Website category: phone
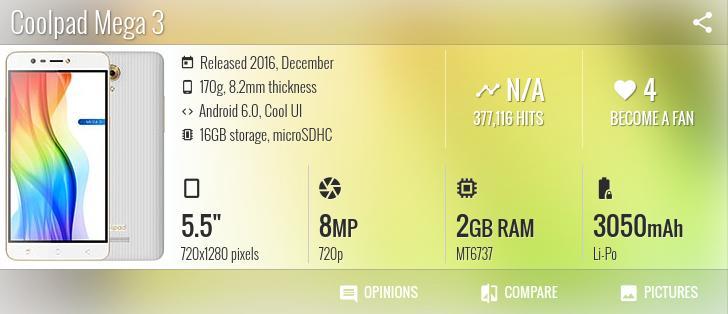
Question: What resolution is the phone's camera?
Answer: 720p

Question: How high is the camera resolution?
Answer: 720p

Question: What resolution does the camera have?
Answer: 720p

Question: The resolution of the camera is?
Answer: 720p

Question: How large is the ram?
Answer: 2 GB RAM

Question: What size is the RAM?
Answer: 2 GB RAM

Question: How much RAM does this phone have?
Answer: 2 GB RAM

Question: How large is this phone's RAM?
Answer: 2 GB RAM

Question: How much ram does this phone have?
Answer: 2 GB RAM

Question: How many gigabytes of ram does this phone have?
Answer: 2 GB RAM

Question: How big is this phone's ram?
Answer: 2 GB RAM

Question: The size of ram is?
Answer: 2 GB RAM

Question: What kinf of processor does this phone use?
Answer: MT6737

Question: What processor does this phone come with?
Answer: MT6737

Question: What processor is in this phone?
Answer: MT6737

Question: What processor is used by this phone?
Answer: MT6737

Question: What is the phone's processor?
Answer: MT6737

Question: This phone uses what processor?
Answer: MT6737

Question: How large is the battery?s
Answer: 3050 mAh

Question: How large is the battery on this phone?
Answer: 3050 mAh

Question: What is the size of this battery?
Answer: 3050 mAh

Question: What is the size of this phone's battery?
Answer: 3050 mAh

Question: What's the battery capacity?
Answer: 3050 mAh

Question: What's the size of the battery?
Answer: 3050 mAh

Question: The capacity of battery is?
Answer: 3050 mAh